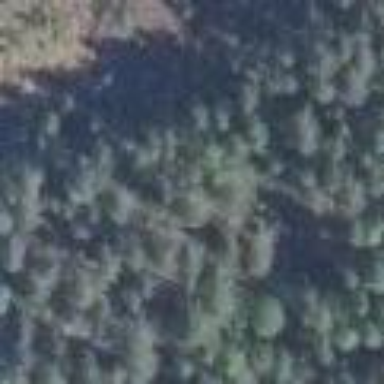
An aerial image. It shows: Needle-leaved woodland.